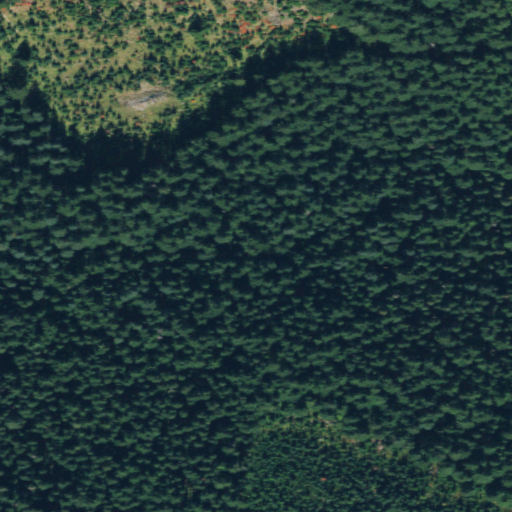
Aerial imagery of depression(s) in Washington named The Pothole containing only evergreen forest